Question: '''
$sentHeader = "From: Education, Annual <annualeducation@imed.org>";
'''
Shows up as:

But if I have:
$sentHeader = "From: annualeducation@imed.org";
shows up as 'From: annualeducation.imed.org;'
How do I correct it?
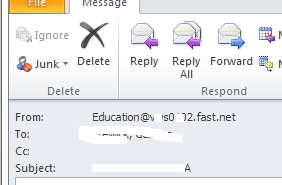
Answer: Use this:
'''
$sentHeader = 'From: "Education, Annual" <annualeducation@imed.org>';
'''
Comma is a separator in headers that contain addresses, you need to put the full name in quotes if it contains a special character like this.